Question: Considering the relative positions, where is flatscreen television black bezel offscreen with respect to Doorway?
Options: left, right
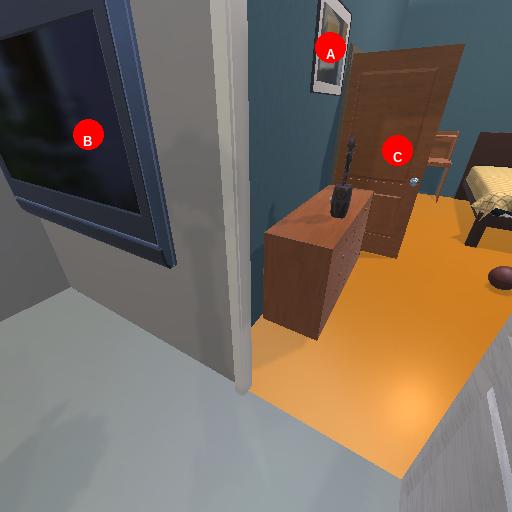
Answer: left